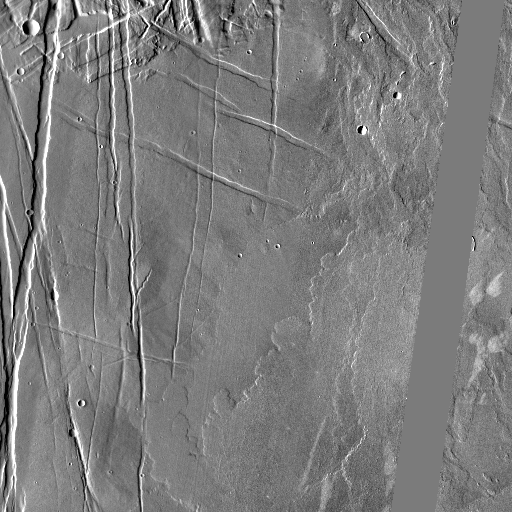
Crater classes present: Background, Other, Buried